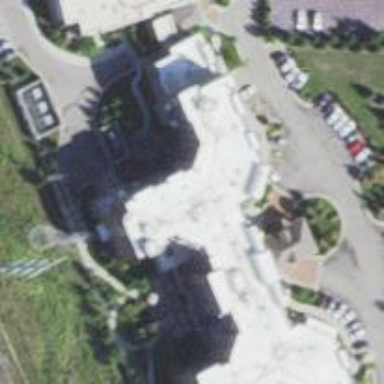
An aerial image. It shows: Building.